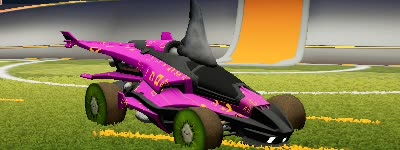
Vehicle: aftershock